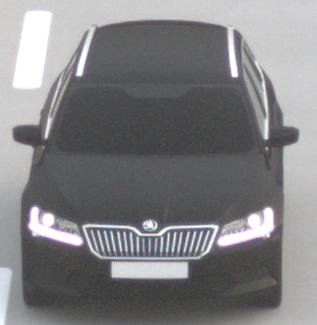
Make: Skoda
Model: Superb Combi 1.4 TSI
Detailed model: Superb (III) Combi
Model produced from: 2015/09
Model produced until: 2018/06
Doors: 5
Color: black
Road condition: dry road
Daytime: sunrise or sunset
Contrast: low contrast